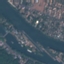
Land use / land cover: River